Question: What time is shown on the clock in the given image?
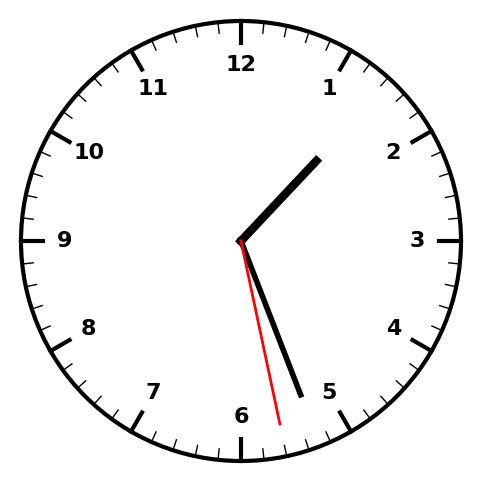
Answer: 01:26:28